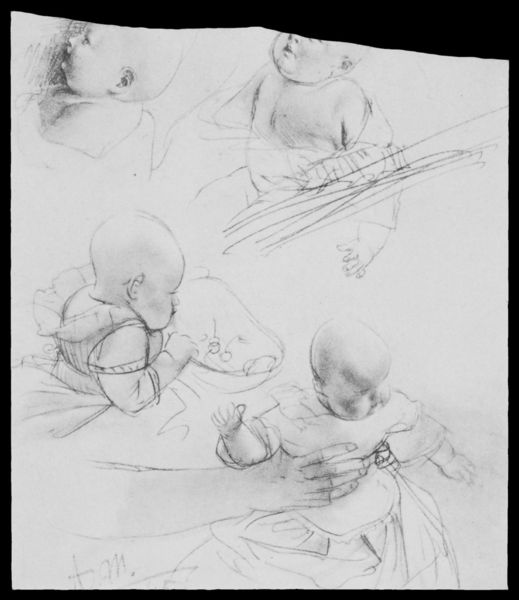
Titel: Vergleichsabb. 16 zu Kat. Nr. 15, Säuglingsstudien
Künstler: Adolph Menzel
Schlagwörter: hand, kopf, brust, kleid, köpfe, mund, nase, ohr, schwarz, skizze, weiss, zeichnung, arm, arme, halten, hals, hände, kind, mutter, blatt, kinder, studie, backen, grafik, linien, baby, striche, babys, stillen, bleistift, kunst, skizzen, taufe, pausbacken, lehrbuch, 1940